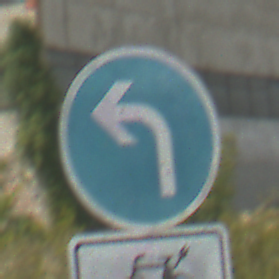
Verkehrszeichen: VorgeschriebeneFahrtrichtungLinks
Zusatzzeichen unten: EinspurigeFahrzeugeFrei4
Umgebung: Outdoor, Suburban
Tageszeit: Midday
Wetter: PartlyCloudy
Licht: Natural
Jahreszeit: Summer
Kontrast: HighContrast